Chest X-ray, PA view. Patient: 28 years old, sex F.
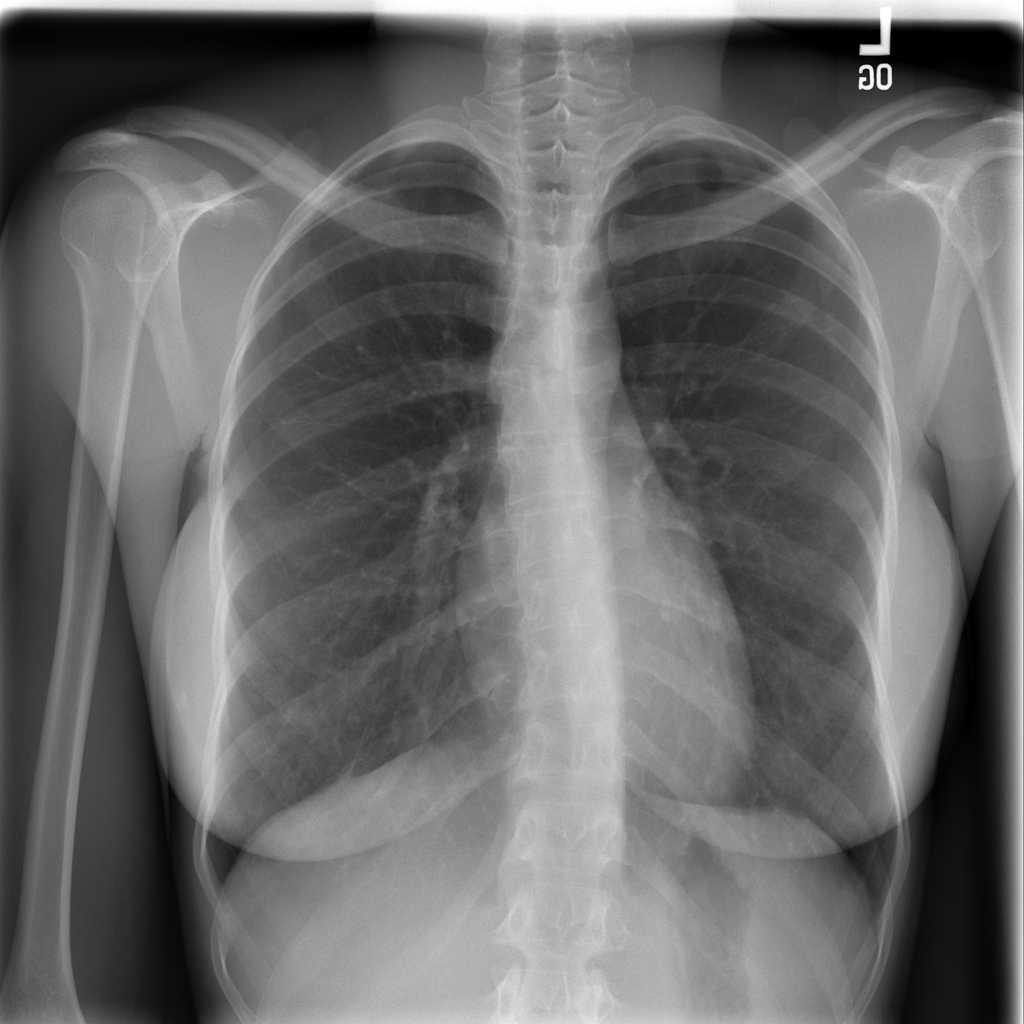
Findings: No Finding